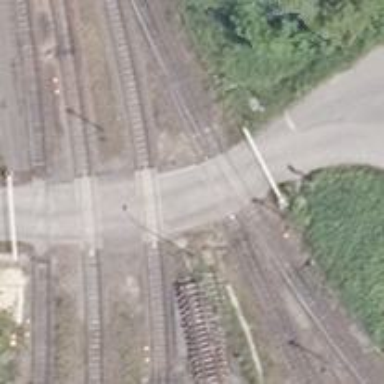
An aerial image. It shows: Railway level crossing.